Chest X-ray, AP view. Patient: 49 years old, sex M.
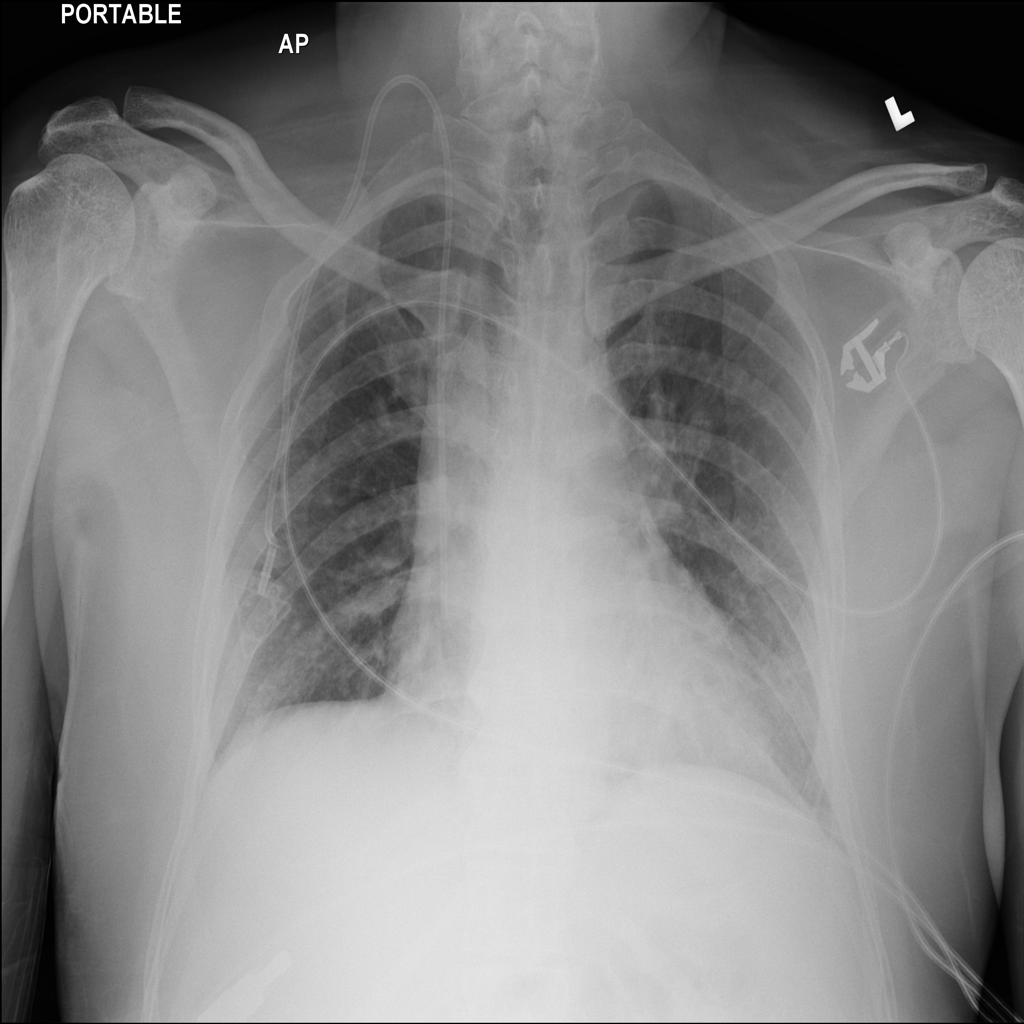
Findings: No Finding